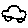
Label: car